Question: I am using a TDBGrid component in a Delphi application, when I change rows colors the grid lines became unclear or almost invisible.
So, can any one show us how to change the color of the grid lines?
I mean: how to change the color of cells borders(see next picture)
The cells borders

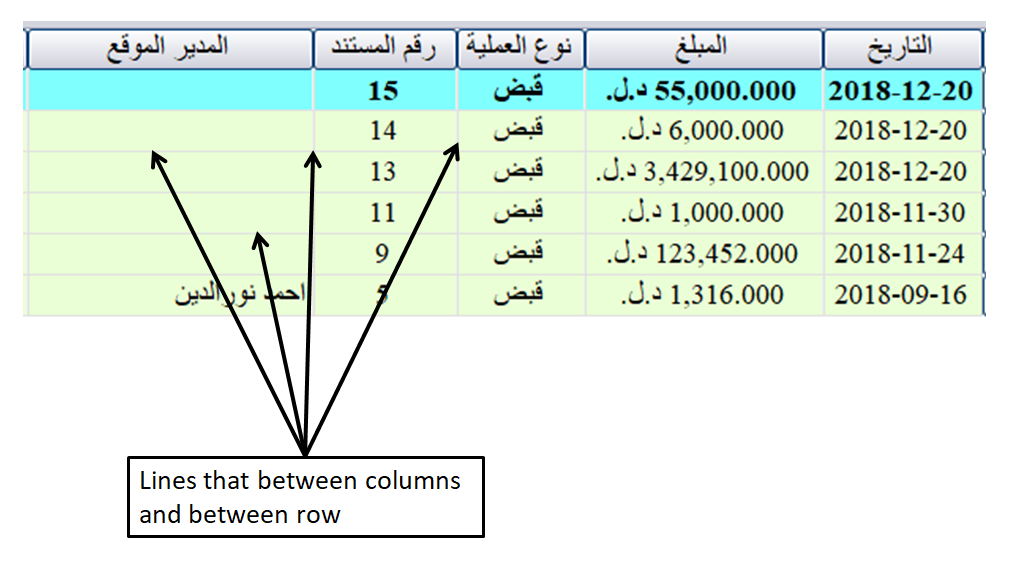
Answer: Are you looking for
'''
procedure TForm1.DBGrid1DrawColumnCell(Sender: TObject; const [Ref] Rect: TRect;
DataCol: Integer; Column: TColumn; State: TGridDrawState);
Var
R: TRect;
begin
R:= Rect;
with DBGrid1.Canvas do
begin
Brush.Color:= clRed;
R.Offset(Column.Width, 0);
FillRect(R);
R:= System.Types.Rect(Rect.Left, Rect.Bottom - 1, Rect.Right, Rect.Bottom);
FillRect(R);
end;
end;
'''
The results will be like:

A better way (from <URL>' as
'''
procedure TForm1.DBGrid1DrawColumnCell(Sender: TObject; const [Ref] Rect: TRect;
DataCol: Integer; Column: TColumn; State: TGridDrawState);
begin
with DBGrid1.Canvas do
begin
Brush.Color:= clRed;
FrameRect(Rect);
end;
end;
'''
Use <URL> to draw a 1 pixel wide border around a rectangular region, which does not fill the interior of the rectangle with the Brush pattern.
To draw a boundary using the Pen instead, use the <URL> method